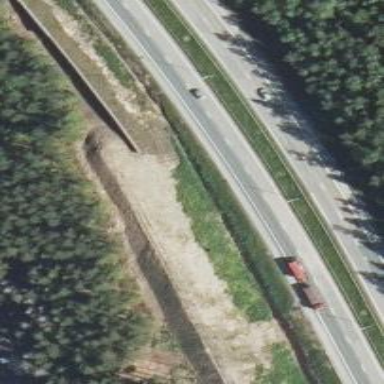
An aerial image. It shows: Asphalt motorway.